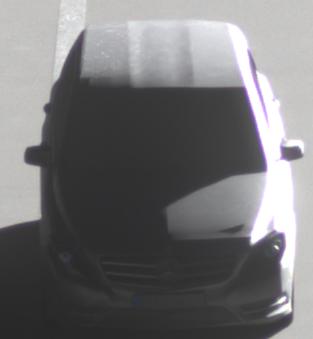
Make: Mercedes-Benz
Model: B 180 BlueEFFICIENCY
Detailed model: B-Class (246)
Model produced from: 2011/11
Model produced until: 2012/10
Doors: 5
Color: white
Road condition: dry road
Daytime: sunrise or sunset
Contrast: high contrast